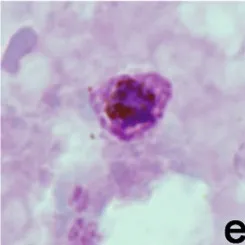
Microphotographs of Plasmodium ovale in field-stained thin and thick blood smears. Thick. Young trophozoite.
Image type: pathology (h&e)